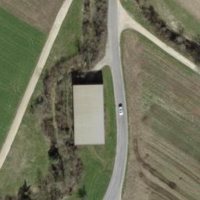
EUNIS habitat code: 52
Species observed at this site:
Chorthippus biguttulus
Prunus padus
Melanargia galathea